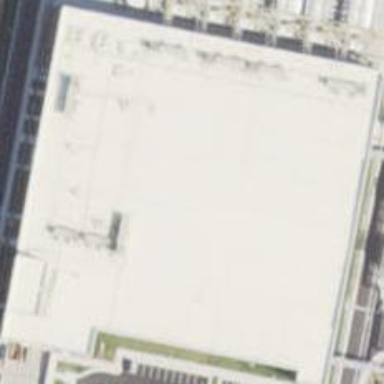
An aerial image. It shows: Data center building.